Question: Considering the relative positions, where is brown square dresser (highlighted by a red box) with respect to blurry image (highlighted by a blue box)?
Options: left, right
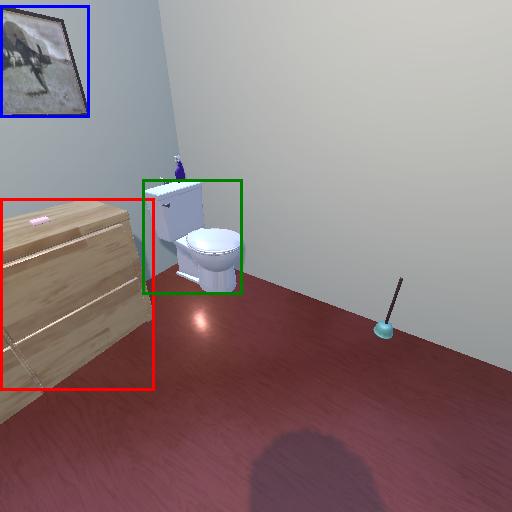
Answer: left